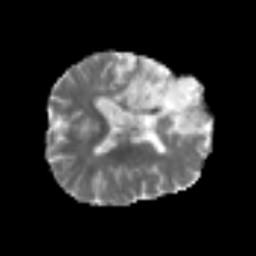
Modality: MD
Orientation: axial
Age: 64
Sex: male
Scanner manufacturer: siemens
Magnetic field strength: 3 T
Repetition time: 6.1 s
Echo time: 0.101 s